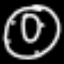
Label: donut